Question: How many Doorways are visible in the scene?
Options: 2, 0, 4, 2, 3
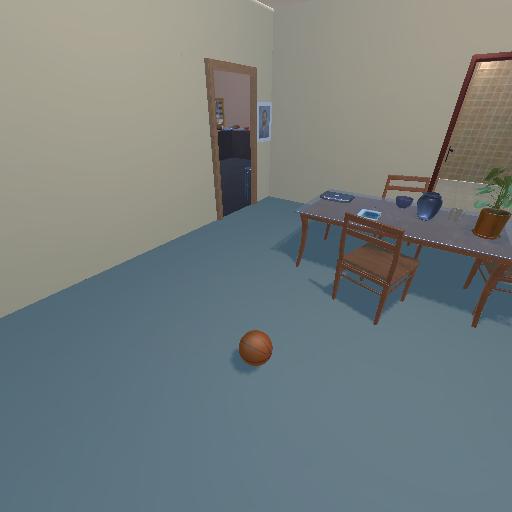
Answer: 2